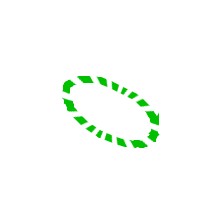
Shape: circle